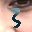
Label: 3